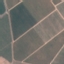
Land use / land cover: PermanentCrop